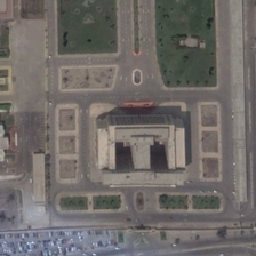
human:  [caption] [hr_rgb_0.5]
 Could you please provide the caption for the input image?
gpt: the square which is near a parking includes a hall and some lawns .

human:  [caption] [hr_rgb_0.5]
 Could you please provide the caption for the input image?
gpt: The square is next to a parking lot full of cars.

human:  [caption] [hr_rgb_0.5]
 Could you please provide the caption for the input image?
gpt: This square is packed next to the parking lot.

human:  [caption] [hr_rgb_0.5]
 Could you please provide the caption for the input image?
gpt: This is a square near the parking lot with the hall and some lawn.

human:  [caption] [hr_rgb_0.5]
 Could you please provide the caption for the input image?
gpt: This is a square near a parking lot, with a lobby and some lawns.